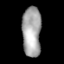
Tissue: lung
Cell type: Epithelial cells
Senescence score: 0.1888
Nuclear area (px): 922
Mean DAPI intensity: 166.403